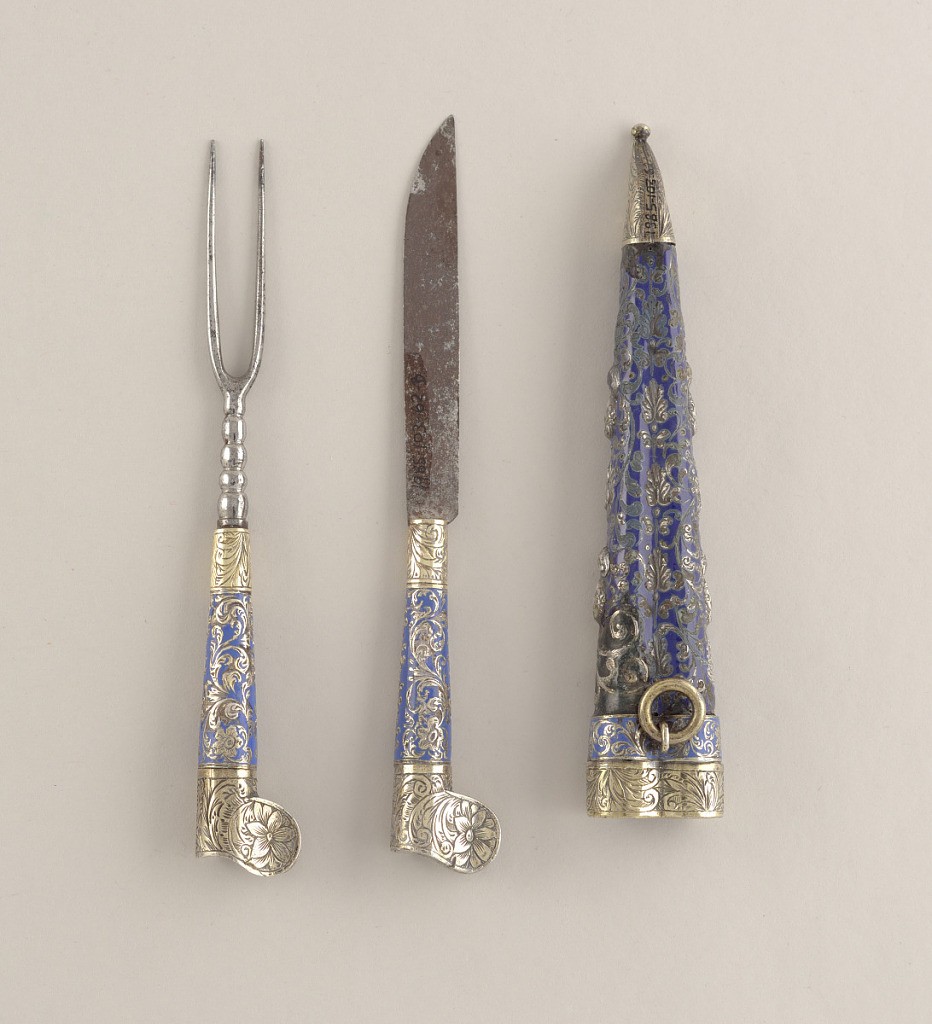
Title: Knife
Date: ca. 1650
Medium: silver, enamel, steel
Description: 1985-103-62-a: Tapered sheath, blue enamel surrounding silver flo...;     1985-103-62-b: Small blade straight-sided, the upper edge taperin...;     1985-103-62-c: Two-tined fork, curved shoulders, long neck with b...